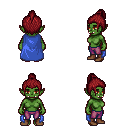
a pixel art fantasy rpg character, female body template, orc, green skin, blue cape, magenta pants, brunette short topknot hairstyle, brown shoes, four views (front, back, left, right), 2x2 character sprite sheet, small pixel art, hard edges, no anti-aliasing